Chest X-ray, AP view. Patient: 49 years old, sex F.
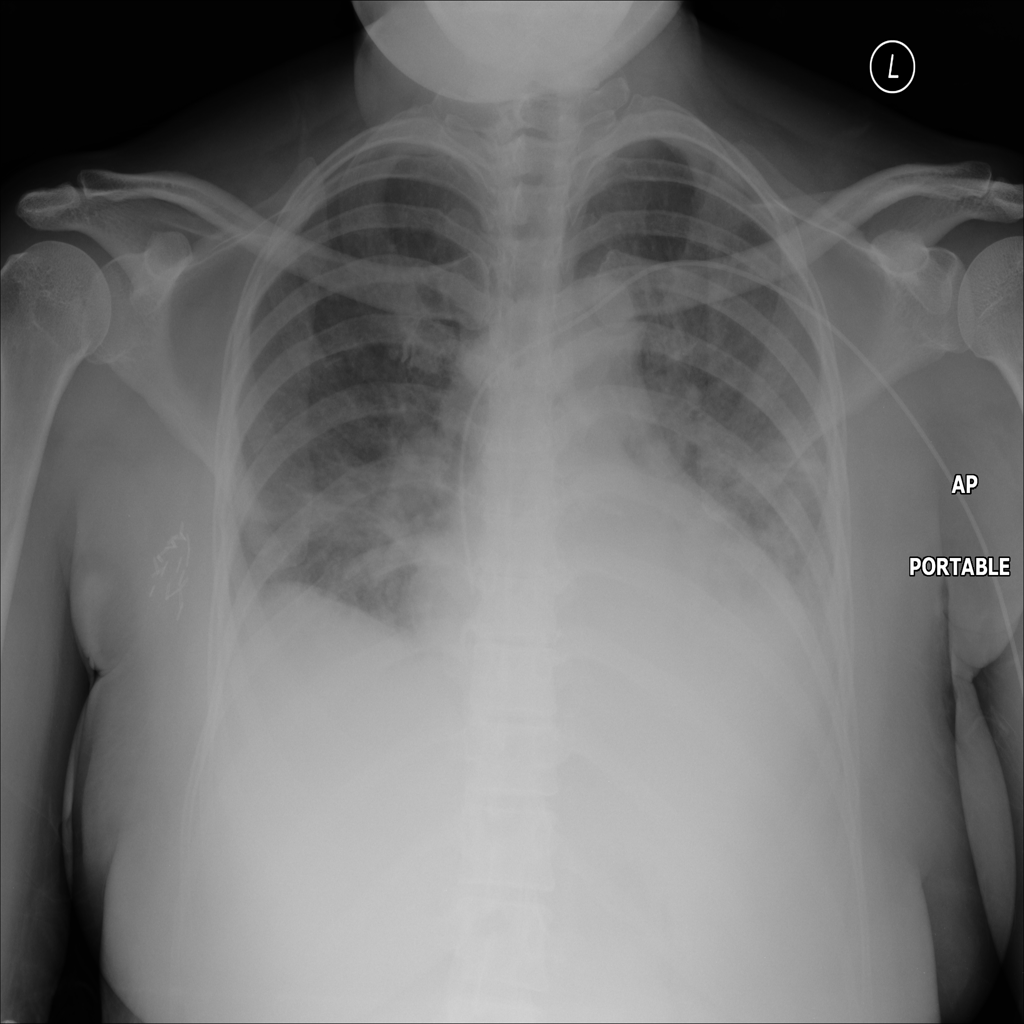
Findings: Cardiomegaly